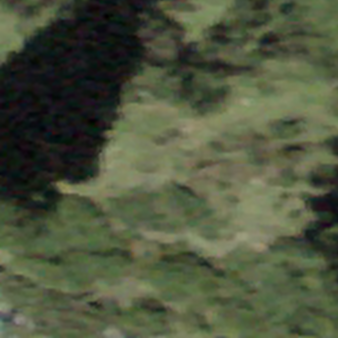
Label: other